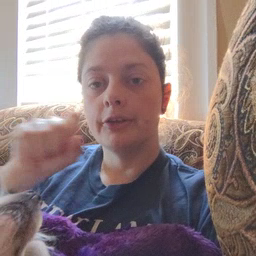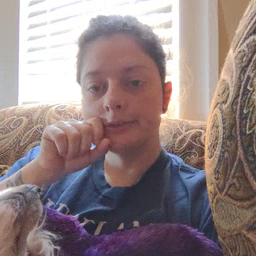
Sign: carrot